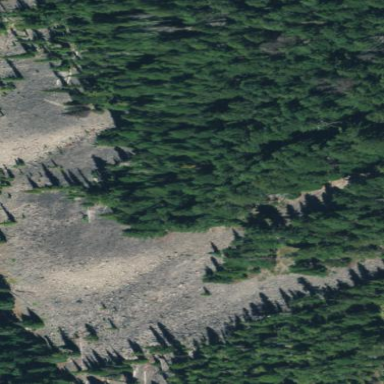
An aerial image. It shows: Natural scree.